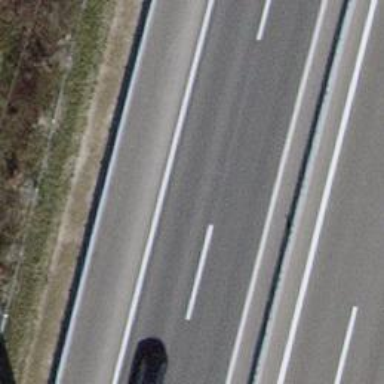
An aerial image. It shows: Motorway.